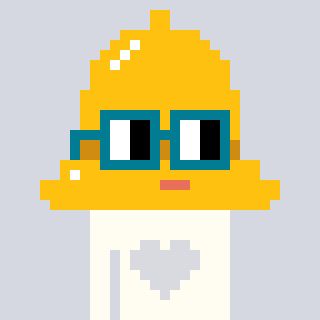
a pixel art character with square dark green glasses, a bell-shaped head and a grayscale-colored body on a cool background